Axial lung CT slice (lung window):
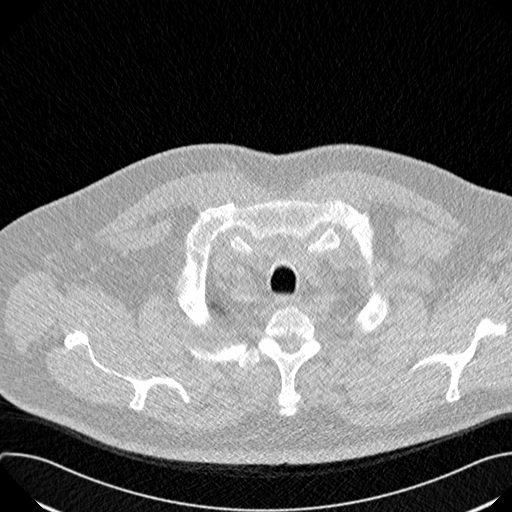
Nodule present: no